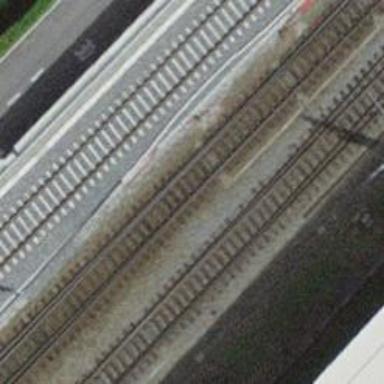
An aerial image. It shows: Railway with electrified contact lines.